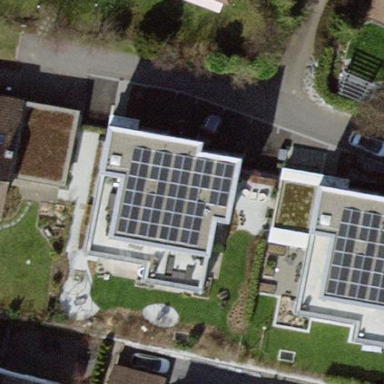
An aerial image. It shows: Solar power generator on the roof.